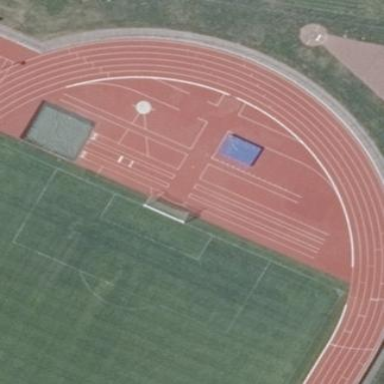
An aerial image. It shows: Athletics track located on leisure land.